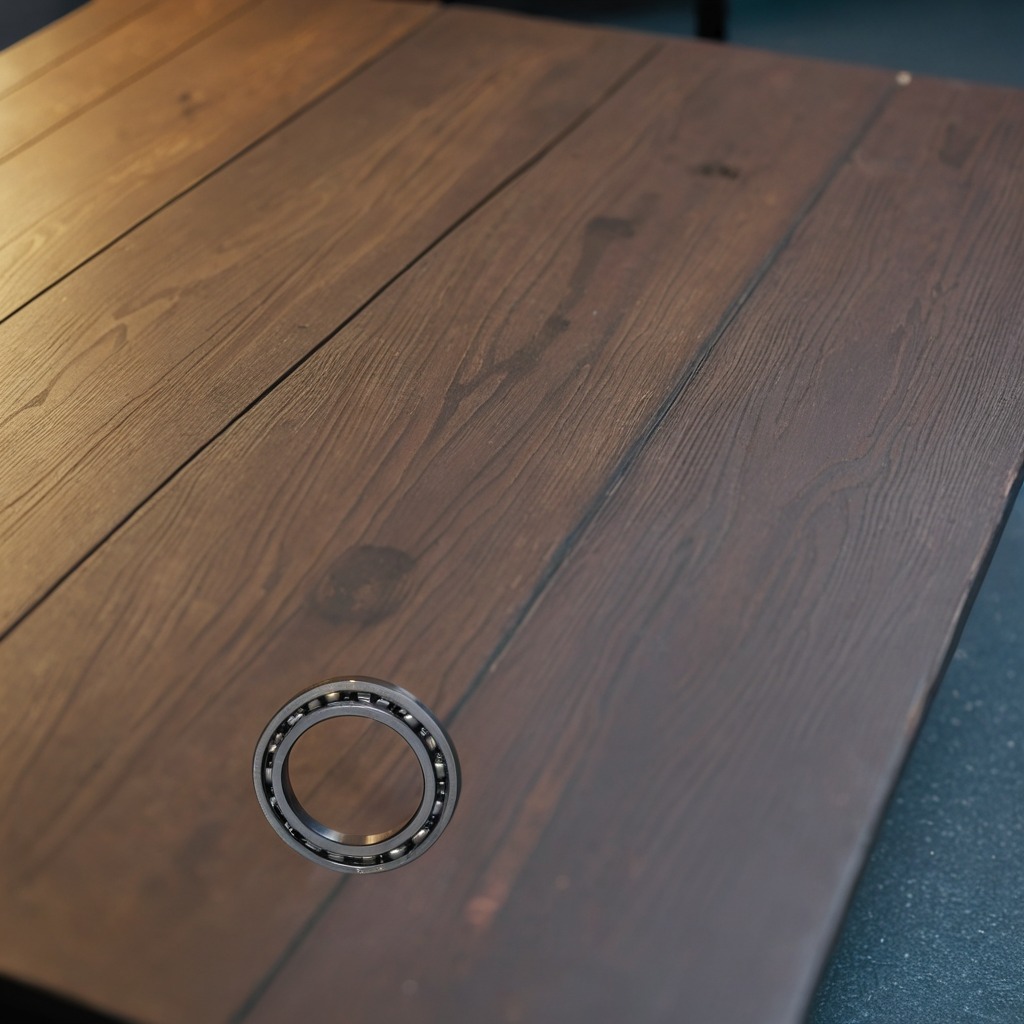
A metal ball bearing lies on the table.